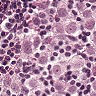
Metastatic tissue present: yes